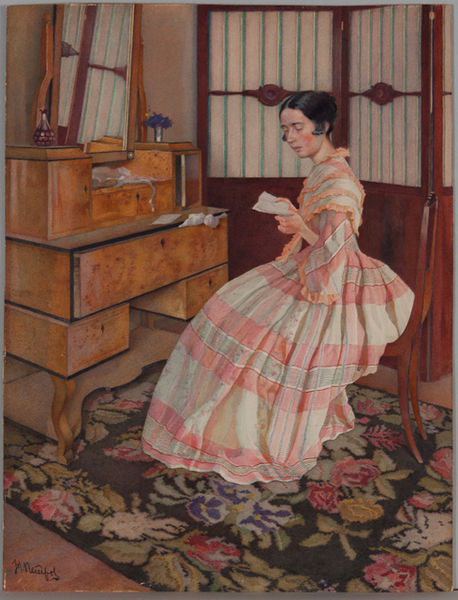
Titel: Lady at Secretary, Lady at Secretary
Künstler: Nikolai Petrov
Standort: Amherst (Massachusetts, USA)
Institution: Mead Art Museum, Amherst College
Schlagwörter: gemälde, weiß, sitzen, blumen, braun, frau, kleid, schwarz, stuhl, tür, zimmer, dame, teppich, flasche, signatur, spiegel, haare, rosa, vase, kommode, schreibtisch, blue, chair, red, white, carpet, dress, lady, painting, room, sitting, woman, lesen, streifen, mirror, patterns, pink, reflection, rug, brown, screen, stube, blumenmuster, wood, flower, lesend, paper, sekretär, color, shadow, desk, writing, door, letter, reading, art, floral, home, book, drawers, dresser, paint, stamp, posed, ugly, strange, schub, private, parfum, vanity, patterning, dree, perfume, pinl, tappich, flowerstamp, perfum, char, credenza, atomizer, rag, forniture, floreal